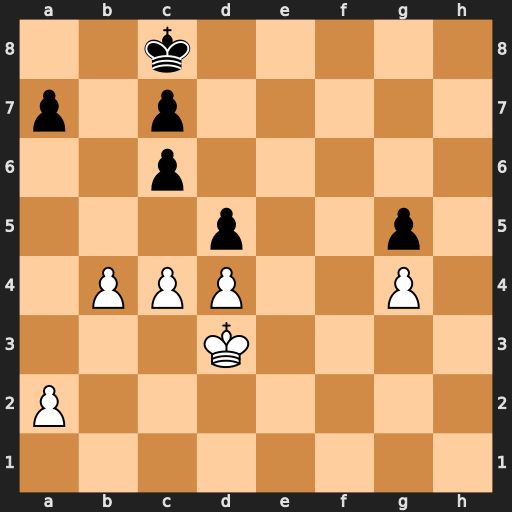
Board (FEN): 2k5/p1p5/2p5/3p2p1/1PPP2P1/3K4/P7/8
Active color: w
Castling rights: -
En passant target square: -
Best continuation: cxd5 cxd5 b5 c6 Kc3 cxb5 Kb4